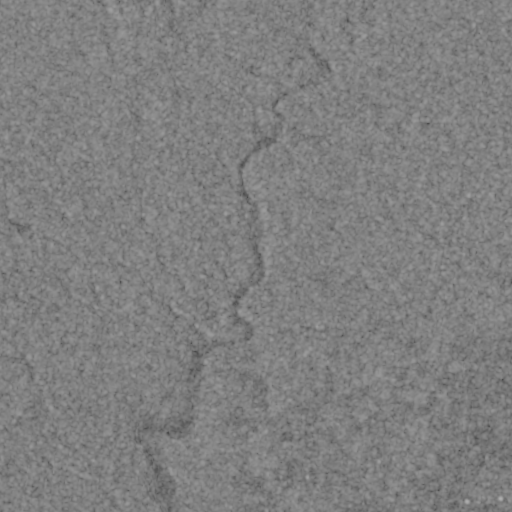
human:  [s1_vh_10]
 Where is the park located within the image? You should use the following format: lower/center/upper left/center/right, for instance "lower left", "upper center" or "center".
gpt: The park is located in the lower right of the image.
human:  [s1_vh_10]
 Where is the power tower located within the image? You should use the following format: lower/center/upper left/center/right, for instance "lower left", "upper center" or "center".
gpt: The power tower is located in the upper of the image.
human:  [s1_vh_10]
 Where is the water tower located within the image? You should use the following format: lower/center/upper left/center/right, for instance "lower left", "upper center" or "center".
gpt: The water tower is located in the lower right of the image.
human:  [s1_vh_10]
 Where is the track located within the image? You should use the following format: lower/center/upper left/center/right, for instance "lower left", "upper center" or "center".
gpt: There is no track in the image.

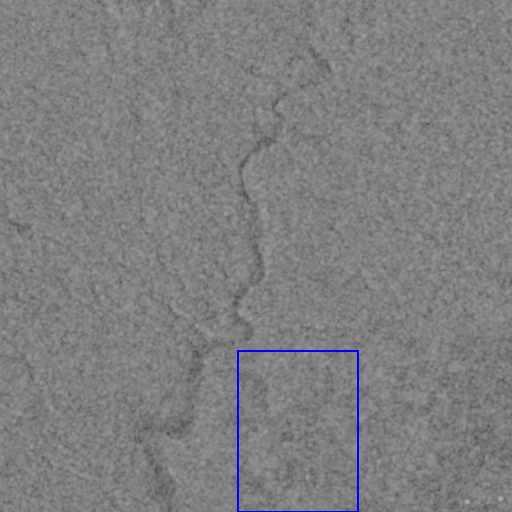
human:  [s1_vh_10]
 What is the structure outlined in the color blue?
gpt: The structure outlined in blue is a crop field.
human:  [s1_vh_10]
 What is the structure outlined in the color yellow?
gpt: There is no yellow outline.